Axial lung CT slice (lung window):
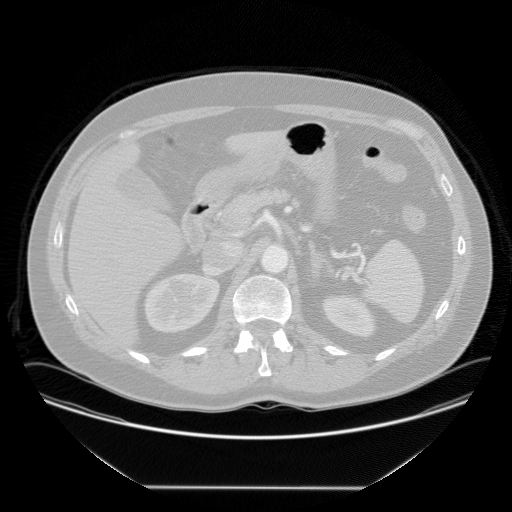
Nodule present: no